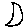
Label: moon